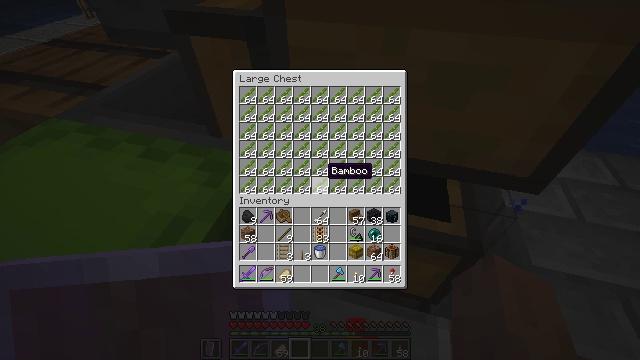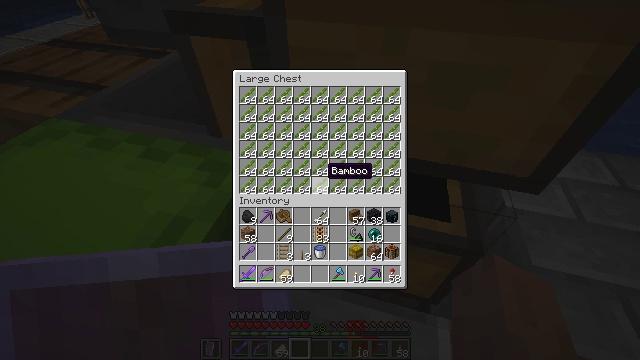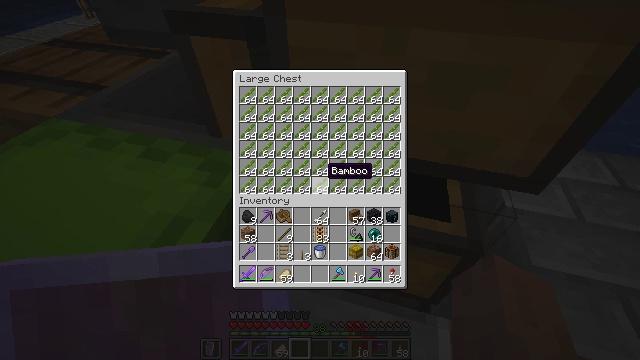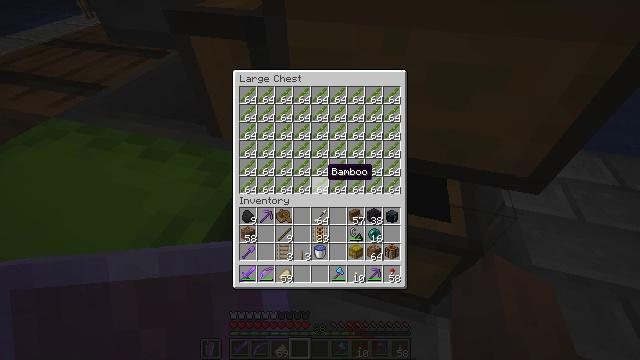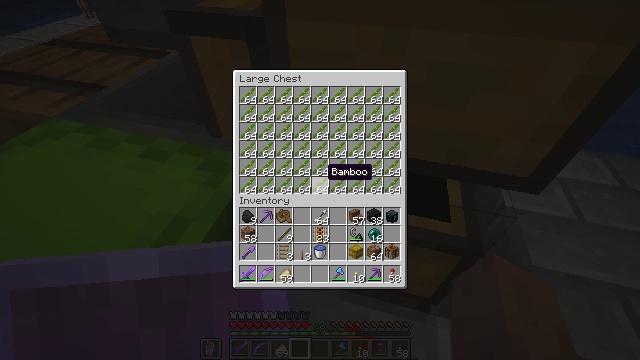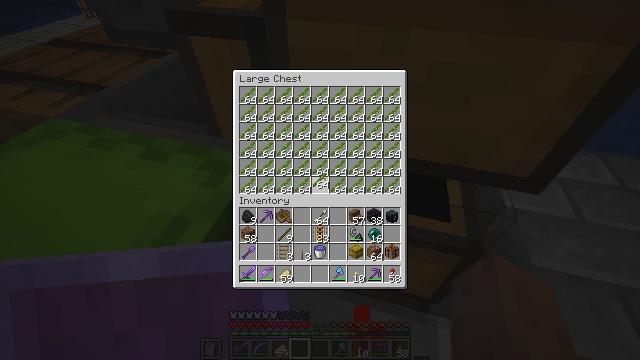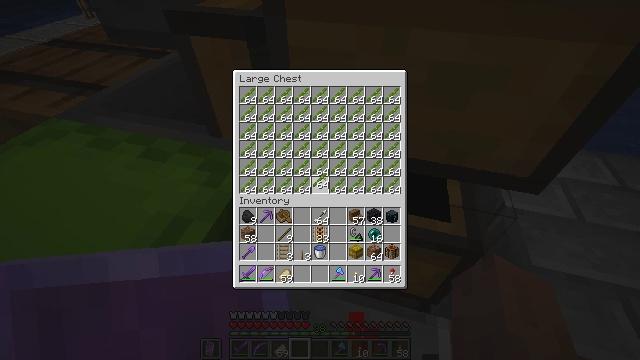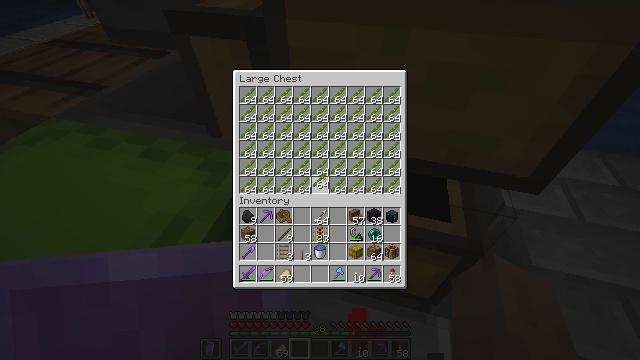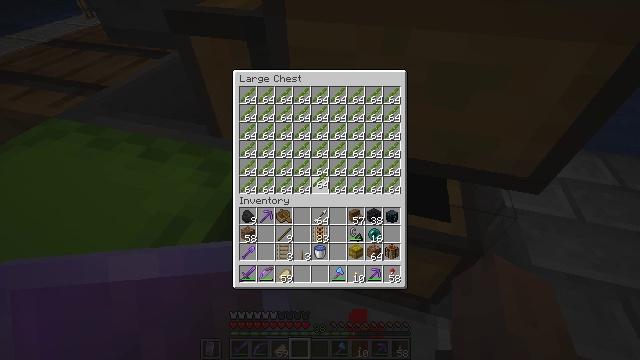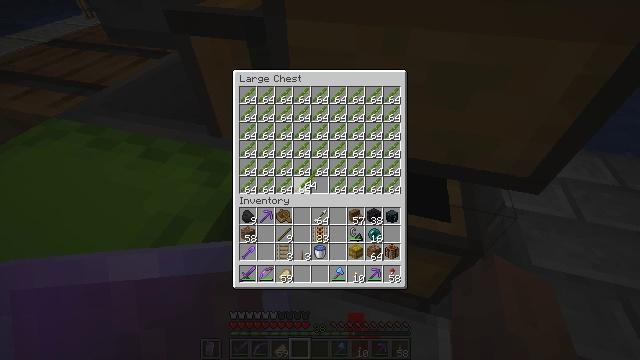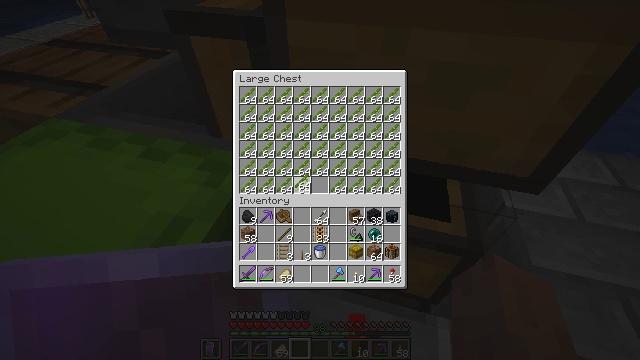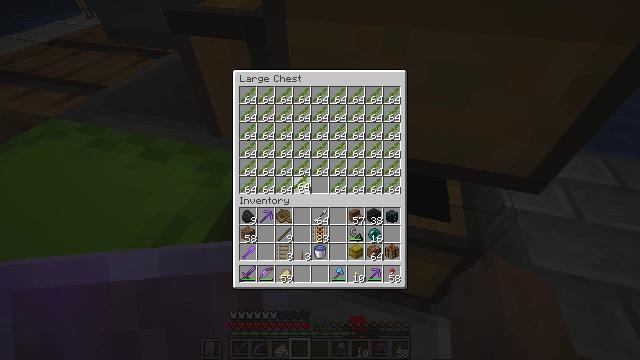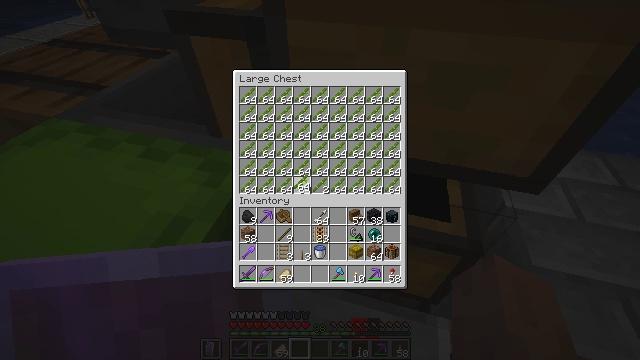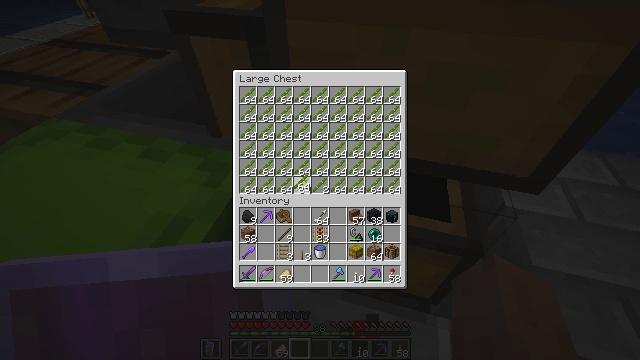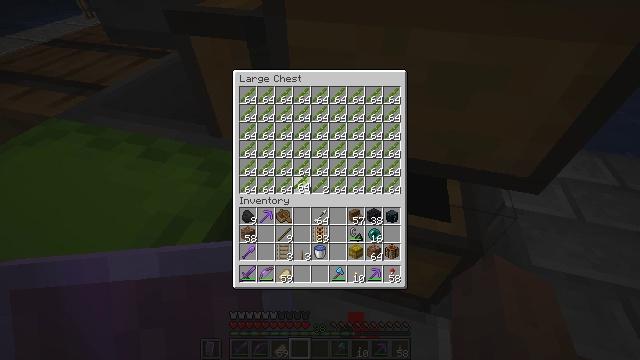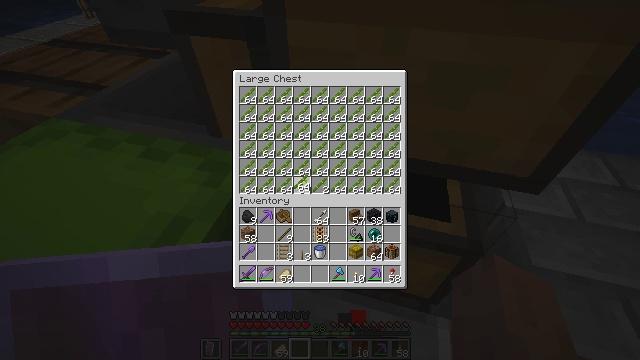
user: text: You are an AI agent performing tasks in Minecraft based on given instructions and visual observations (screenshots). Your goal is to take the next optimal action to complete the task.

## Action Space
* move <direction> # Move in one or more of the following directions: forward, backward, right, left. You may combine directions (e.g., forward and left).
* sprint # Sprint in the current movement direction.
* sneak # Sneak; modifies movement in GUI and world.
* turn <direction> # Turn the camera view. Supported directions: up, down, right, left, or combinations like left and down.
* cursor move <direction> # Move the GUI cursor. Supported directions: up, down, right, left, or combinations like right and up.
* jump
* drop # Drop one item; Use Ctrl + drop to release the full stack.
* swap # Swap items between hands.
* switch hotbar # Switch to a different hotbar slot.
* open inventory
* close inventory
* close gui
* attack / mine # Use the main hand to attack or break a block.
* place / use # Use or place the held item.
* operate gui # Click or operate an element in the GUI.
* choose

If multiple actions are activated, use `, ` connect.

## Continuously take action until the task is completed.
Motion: motion action
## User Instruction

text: Smash the lime shulker box to carry it in your inventory.
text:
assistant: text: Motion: no_op
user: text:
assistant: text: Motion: no_op
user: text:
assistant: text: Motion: no_op
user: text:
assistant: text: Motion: no_op
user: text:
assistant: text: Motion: attack / mine
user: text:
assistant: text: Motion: attack / mine
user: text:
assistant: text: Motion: attack / mine
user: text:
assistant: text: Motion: attack / mine
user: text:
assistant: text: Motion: turn left
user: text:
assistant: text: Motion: no_op
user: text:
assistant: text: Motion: no_op
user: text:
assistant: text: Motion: sneak
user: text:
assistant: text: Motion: sneak
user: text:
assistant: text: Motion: sneak
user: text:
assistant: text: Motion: sneak, attack / mine
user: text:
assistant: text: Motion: sneak, attack / mine
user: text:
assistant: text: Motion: sneak, attack / mine
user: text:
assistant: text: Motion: sneak
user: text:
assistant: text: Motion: sneak, attack / mine
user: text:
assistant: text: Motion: sneak, attack / mine
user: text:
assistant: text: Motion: sneak, attack / mine
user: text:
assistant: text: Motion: sneak
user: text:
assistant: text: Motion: sneak
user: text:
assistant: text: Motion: sneak
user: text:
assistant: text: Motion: sneak
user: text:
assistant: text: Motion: sneak
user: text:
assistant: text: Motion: sneak
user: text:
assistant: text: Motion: sneak
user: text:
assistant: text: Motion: sneak
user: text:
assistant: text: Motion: sneak